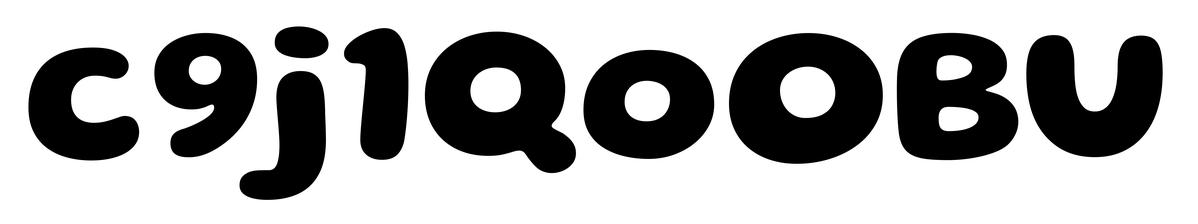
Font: Gluten_Bold